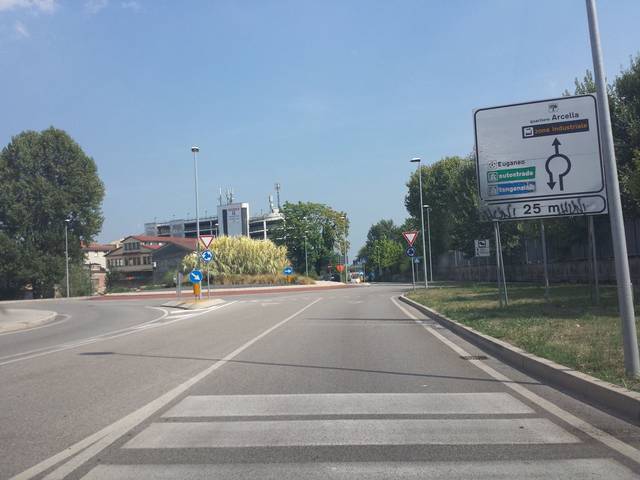
Region: Italy
Coordinates: 45.42, 11.874